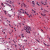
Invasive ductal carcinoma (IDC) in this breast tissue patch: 1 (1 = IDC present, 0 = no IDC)